Question: I'm trying to have Aero Glass look in my 'JPanel'. Is it possible do such a thing?
How to add Aero effect to 'JFrame' - like this picture?

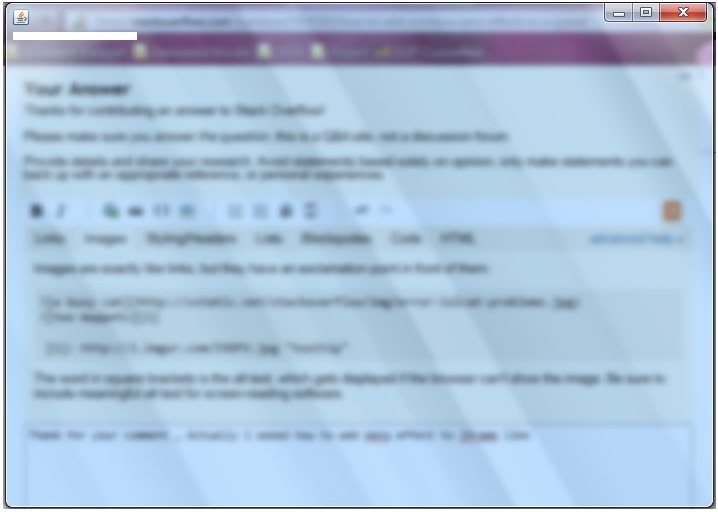
Answer: please read tutorials <URL>
'''
import java.awt.event.*;
import java.awt.Color;
import java.awt.AlphaComposite;
import javax.swing.*;
import javax.swing.UIManager.LookAndFeelInfo;
public class ButtonTest {
public static void main(String[] args) {
SwingUtilities.invokeLater(new Runnable() {
@Override
public void run() {
new ButtonTest().createAndShowGUI();
}
});
}
private JFrame frame;
private JButton opaqueButton1;
private JButton opaqueButton2;
private SoftJButton softButton1;
private SoftJButton softButton2;
public void createAndShowGUI() {
opaqueButton1 = new JButton("Opaque Button");
opaqueButton2 = new JButton("Opaque Button");
softButton1 = new SoftJButton("Transparent Button");
softButton2 = new SoftJButton("Transparent Button");
opaqueButton1.setBackground(Color.GREEN);
softButton1.setBackground(Color.GREEN);
frame = new JFrame();
frame.getContentPane().setLayout(new java.awt.GridLayout(2, 2, 10, 10));
frame.add(opaqueButton1);
frame.add(softButton1);
frame.add(opaqueButton2);
frame.add(softButton2);
frame.setSize(567, 350);
frame.setDefaultCloseOperation(JFrame.EXIT_ON_CLOSE);
frame.setVisible(true);
Timer alphaChanger = new Timer(30, new ActionListener() {
private float incrementer = -.03f;
@Override
public void actionPerformed(ActionEvent e) {
float newAlpha = softButton1.getAlpha() + incrementer;
if (newAlpha < 0) {
newAlpha = 0;
incrementer = -incrementer;
} else if (newAlpha > 1f) {
newAlpha = 1f;
incrementer = -incrementer;
}
softButton1.setAlpha(newAlpha);
softButton2.setAlpha(newAlpha);
}
});
alphaChanger.start();
Timer uiChanger = new Timer(3500, new ActionListener() {
private LookAndFeelInfo[] laf = UIManager.getInstalledLookAndFeels();
private int index = 1;
@Override
public void actionPerformed(ActionEvent e) {
try {
UIManager.setLookAndFeel(laf[index].getClassName());
SwingUtilities.updateComponentTreeUI(frame);
} catch (Exception exc) {
exc.printStackTrace();
}
index = (index + 1) % laf.length;
}
});
uiChanger.start();
}
public static class SoftJButton extends JButton {
private static final JButton lafDeterminer = new JButton();
private static final long serialVersionUID = 1L;
private boolean rectangularLAF;
private float alpha = 1f;
public SoftJButton() {
this(null, null);
}
public SoftJButton(String text) {
this(text, null);
}
public SoftJButton(String text, Icon icon) {
super(text, icon);
setOpaque(false);
setFocusPainted(false);
}
public float getAlpha() {
return alpha;
}
public void setAlpha(float alpha) {
this.alpha = alpha;
repaint();
}
@Override
public void paintComponent(java.awt.Graphics g) {
java.awt.Graphics2D g2 = (java.awt.Graphics2D) g;
g2.setComposite(AlphaComposite.getInstance(AlphaComposite.SRC_OVER, alpha));
if (rectangularLAF && isBackgroundSet()) {
Color c = getBackground();
g2.setColor(c);
g.fillRect(0, 0, getWidth(), getHeight());
}
super.paintComponent(g2);
}
@Override
public void updateUI() {
super.updateUI();
lafDeterminer.updateUI();
rectangularLAF = lafDeterminer.isOpaque();
}
}
}
'''